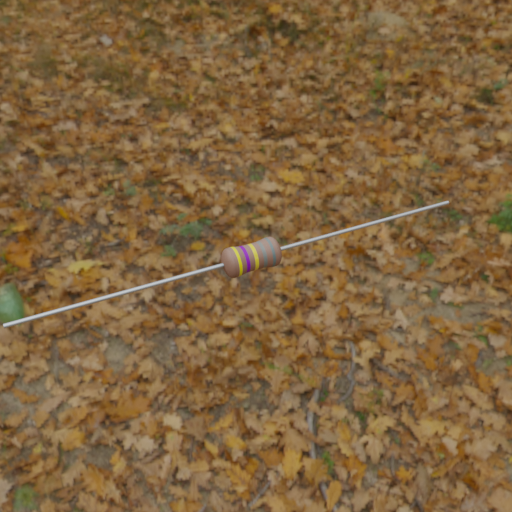
Resistor colour bands (in order): yellow, violet, yellow, gray, gray